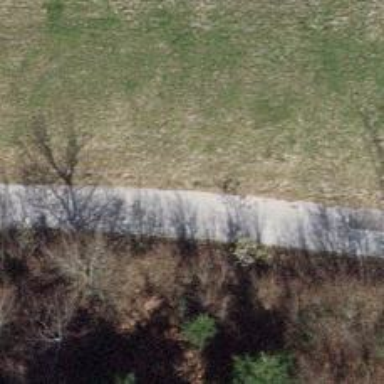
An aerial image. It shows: Paved track road with grade1 track type.